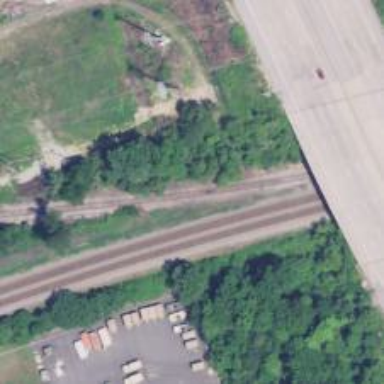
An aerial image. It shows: Railway siding for service.